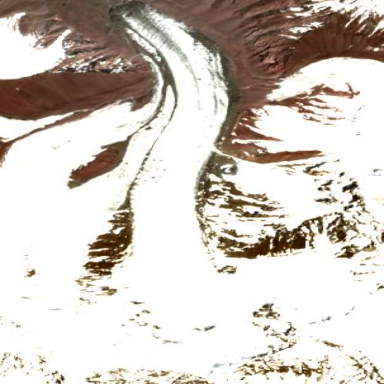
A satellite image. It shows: Majestic glacier in the distance.